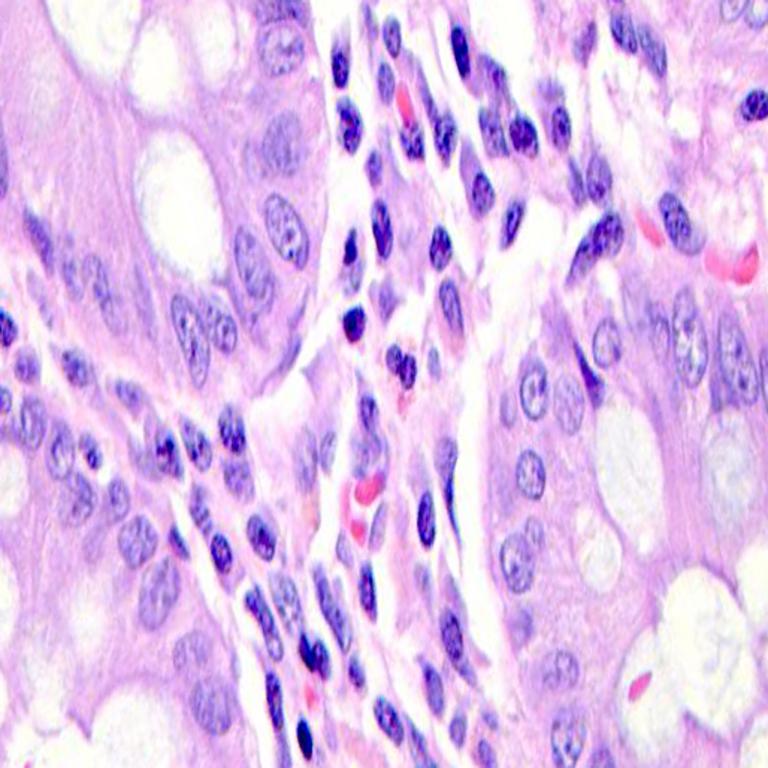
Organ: colon
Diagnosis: benign